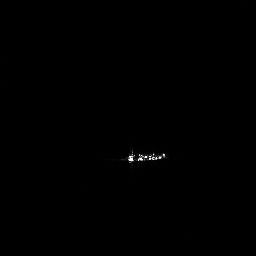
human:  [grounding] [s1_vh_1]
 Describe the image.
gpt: In the satellite image, there is  <ref>1 medium ship </ref> <box>[[45, 56, 65, 65, 0]]</box> located at center.